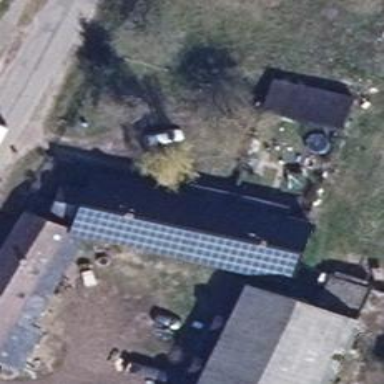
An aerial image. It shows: Solar-powered generator using photovoltaic technology. This small installation generates electricity through solar photovoltaic panels.